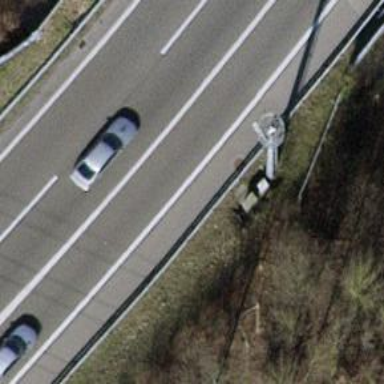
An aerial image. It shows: Traffic surveillance system.